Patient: sex F, age 54
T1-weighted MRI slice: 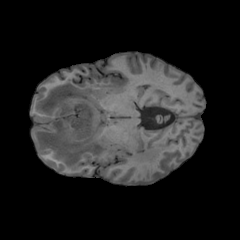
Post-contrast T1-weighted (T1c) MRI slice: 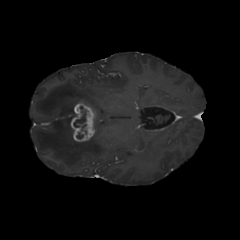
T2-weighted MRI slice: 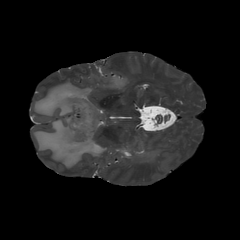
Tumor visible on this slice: yes
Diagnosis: Glioblastoma, IDH-wildtype
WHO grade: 4